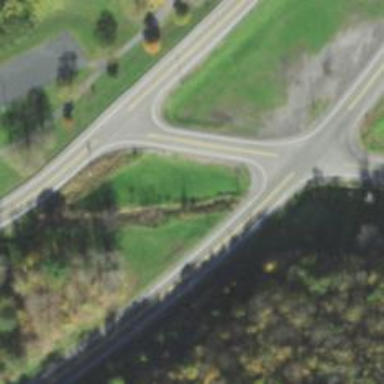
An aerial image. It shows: Stop road.